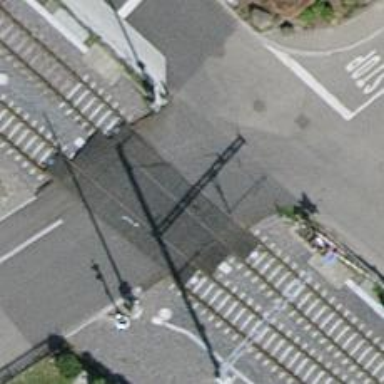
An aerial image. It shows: Level crossing with double half barrier.